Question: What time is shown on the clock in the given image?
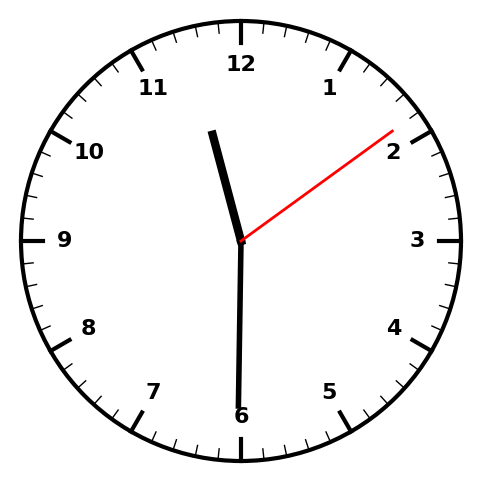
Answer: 11:30:09